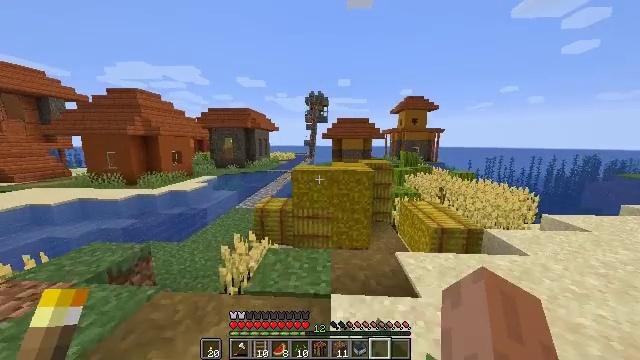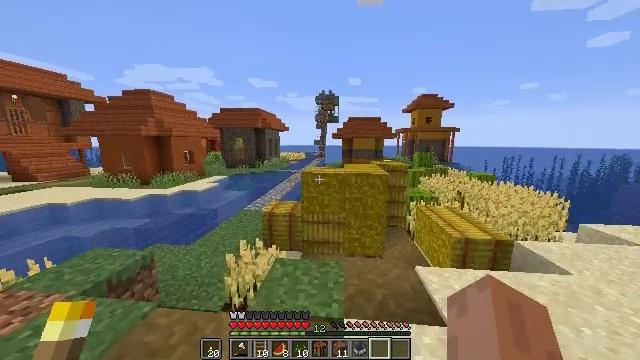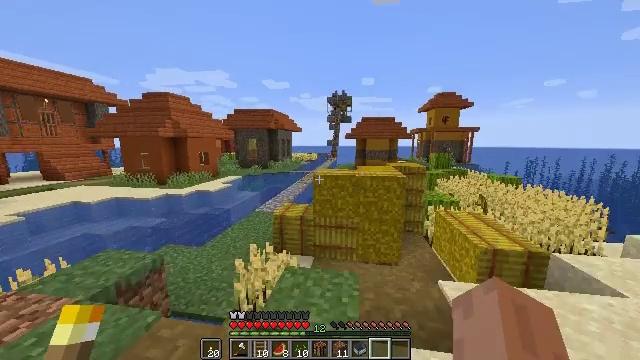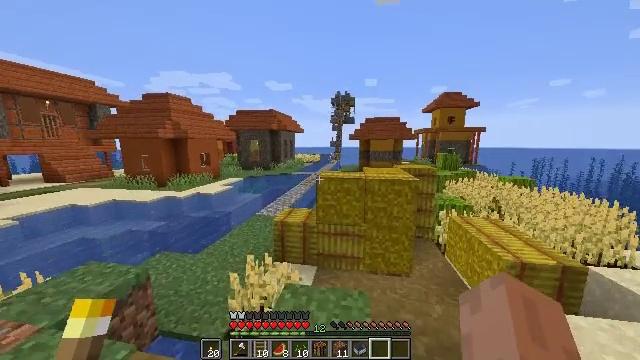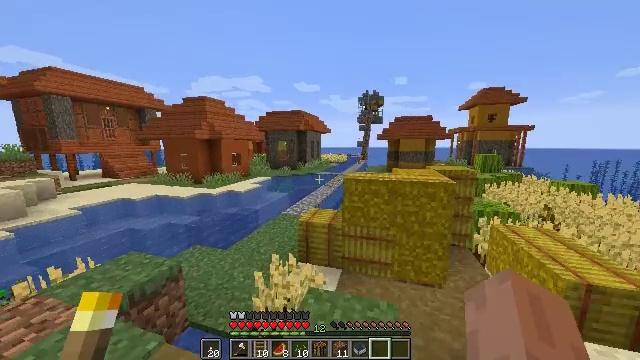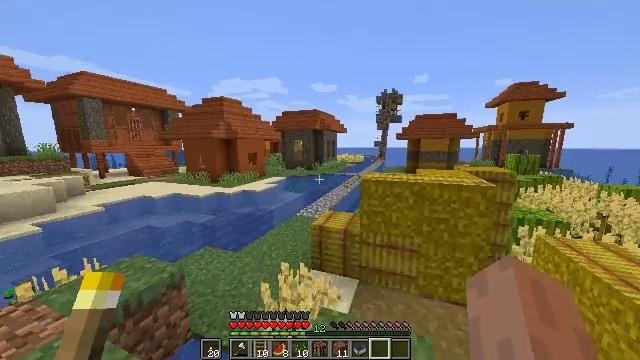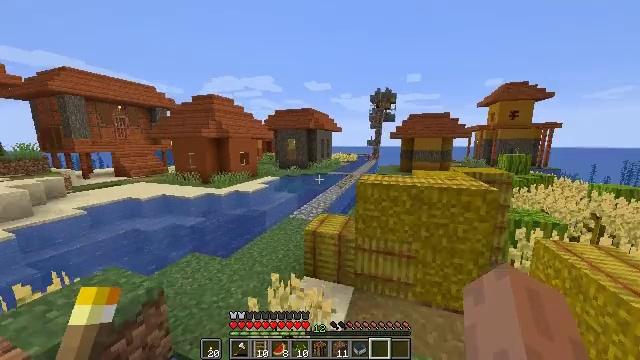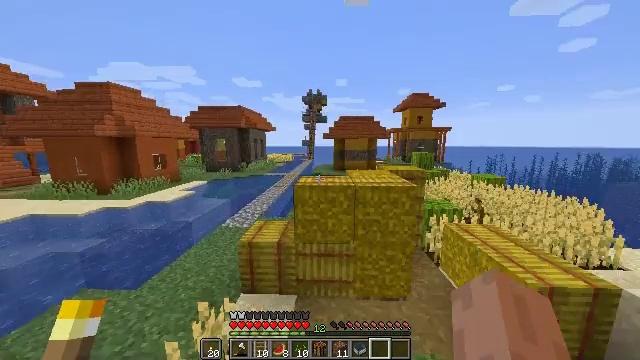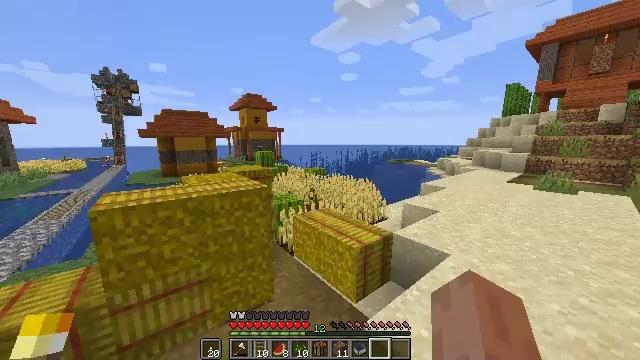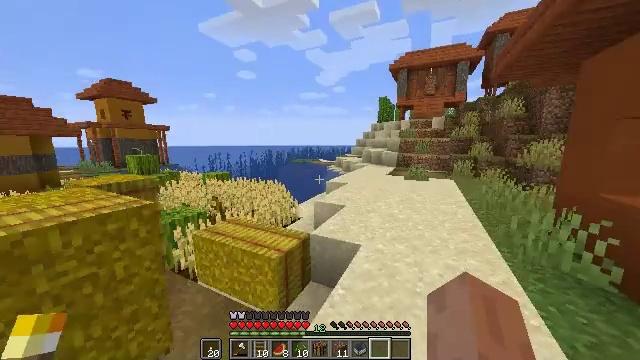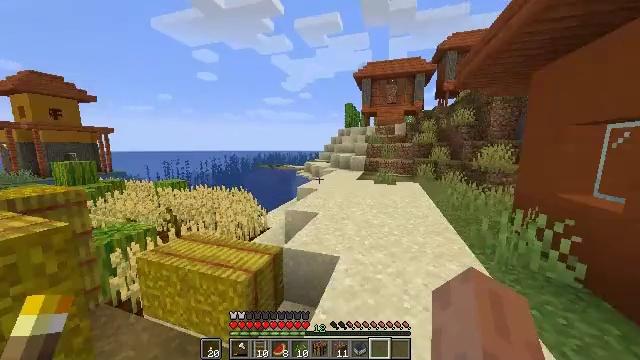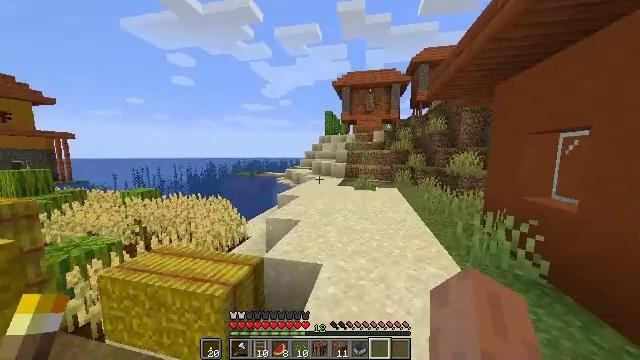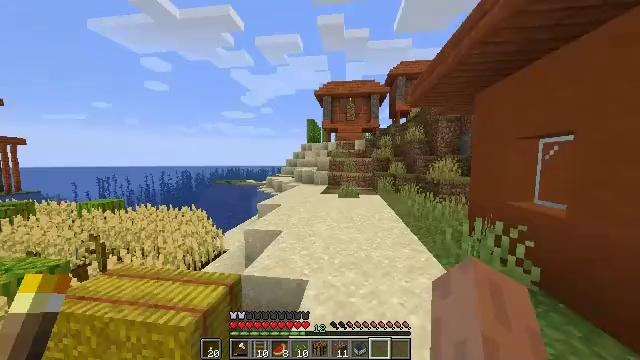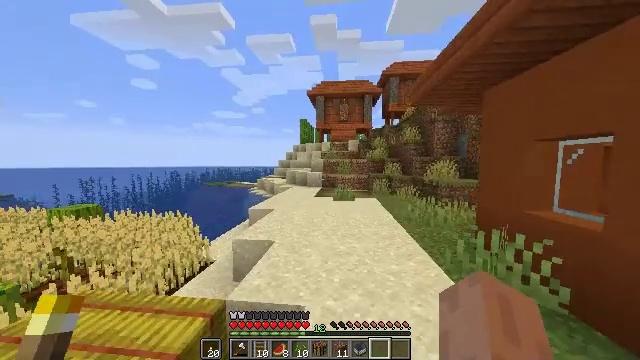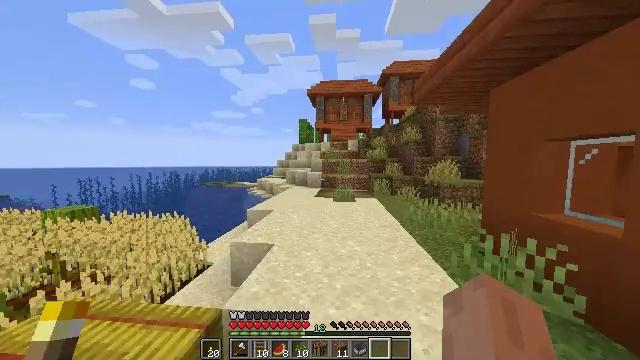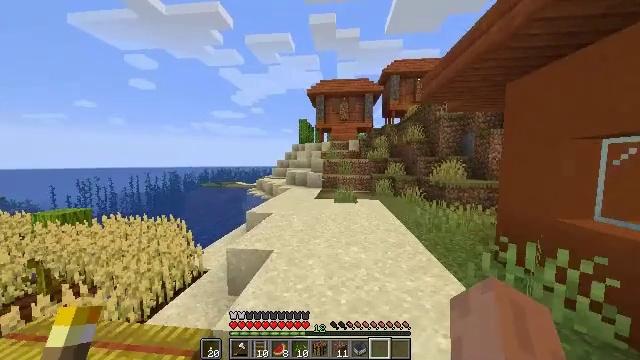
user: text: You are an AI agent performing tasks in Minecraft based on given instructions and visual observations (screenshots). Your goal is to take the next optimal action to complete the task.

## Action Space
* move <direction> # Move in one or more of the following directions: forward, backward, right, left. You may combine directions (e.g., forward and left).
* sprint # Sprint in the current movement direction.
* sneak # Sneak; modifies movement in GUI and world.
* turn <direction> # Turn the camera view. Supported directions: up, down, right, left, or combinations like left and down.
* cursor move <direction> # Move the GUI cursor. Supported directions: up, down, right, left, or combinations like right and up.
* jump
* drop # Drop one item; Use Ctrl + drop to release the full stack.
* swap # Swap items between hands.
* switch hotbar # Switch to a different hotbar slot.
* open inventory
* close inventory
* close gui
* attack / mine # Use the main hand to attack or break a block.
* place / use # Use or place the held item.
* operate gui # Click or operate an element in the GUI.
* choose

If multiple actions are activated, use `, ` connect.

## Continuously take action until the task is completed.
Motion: motion action
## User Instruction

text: Recycle the acacia stairs.
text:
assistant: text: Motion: move forward, turn left
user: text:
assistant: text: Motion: move forward, turn left
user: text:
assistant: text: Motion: move forward
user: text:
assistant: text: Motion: move forward, sprint, turn left
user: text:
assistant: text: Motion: move forward, sprint, turn left
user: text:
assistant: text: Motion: move forward, sprint, turn right
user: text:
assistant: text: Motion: move forward, turn right
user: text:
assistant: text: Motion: move forward, turn right
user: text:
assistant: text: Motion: move forward, turn right
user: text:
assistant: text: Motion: move forward, turn right and up
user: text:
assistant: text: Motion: move forward, sprint, turn right and up
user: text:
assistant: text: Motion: move forward, sprint, turn right and up
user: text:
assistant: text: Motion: move forward, sprint, turn right
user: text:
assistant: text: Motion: move forward, sprint
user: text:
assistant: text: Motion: move forward
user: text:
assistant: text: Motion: move forward
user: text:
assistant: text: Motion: move forward
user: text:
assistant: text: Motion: move forward, jump
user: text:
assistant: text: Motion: move forward, jump
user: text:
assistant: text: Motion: move forward, turn right, jump
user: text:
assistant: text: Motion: move forward, turn right, jump
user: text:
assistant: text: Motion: move forward, turn right, jump
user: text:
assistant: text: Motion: move forward, jump
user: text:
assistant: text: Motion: move forward, jump
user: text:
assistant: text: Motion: move forward, jump
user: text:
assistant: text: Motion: move forward, jump
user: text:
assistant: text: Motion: move forward, sprint, jump
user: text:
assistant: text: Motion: move forward, sprint, jump
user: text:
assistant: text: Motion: move forward, sprint, jump
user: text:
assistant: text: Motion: move forward, sprint, jump